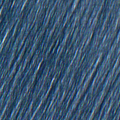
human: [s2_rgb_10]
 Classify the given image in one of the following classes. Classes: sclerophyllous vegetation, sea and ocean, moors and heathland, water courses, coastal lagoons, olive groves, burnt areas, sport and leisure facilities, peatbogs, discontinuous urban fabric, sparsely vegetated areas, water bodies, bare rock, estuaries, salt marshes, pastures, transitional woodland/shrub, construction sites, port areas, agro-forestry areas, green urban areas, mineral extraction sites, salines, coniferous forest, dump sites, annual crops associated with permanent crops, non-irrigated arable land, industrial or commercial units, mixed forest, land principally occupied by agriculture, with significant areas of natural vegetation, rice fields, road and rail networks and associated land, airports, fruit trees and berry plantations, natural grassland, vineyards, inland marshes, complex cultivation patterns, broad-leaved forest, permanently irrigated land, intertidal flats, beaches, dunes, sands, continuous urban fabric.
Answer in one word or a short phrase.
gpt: continuous urban fabric